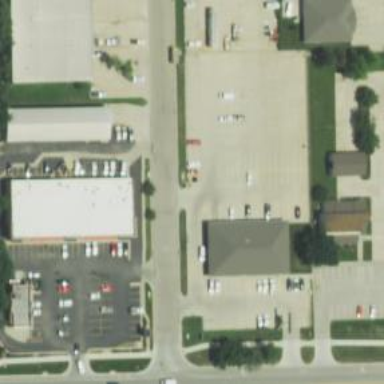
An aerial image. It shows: Car rental facility.